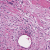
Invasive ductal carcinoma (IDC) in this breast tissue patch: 1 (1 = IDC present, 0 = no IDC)